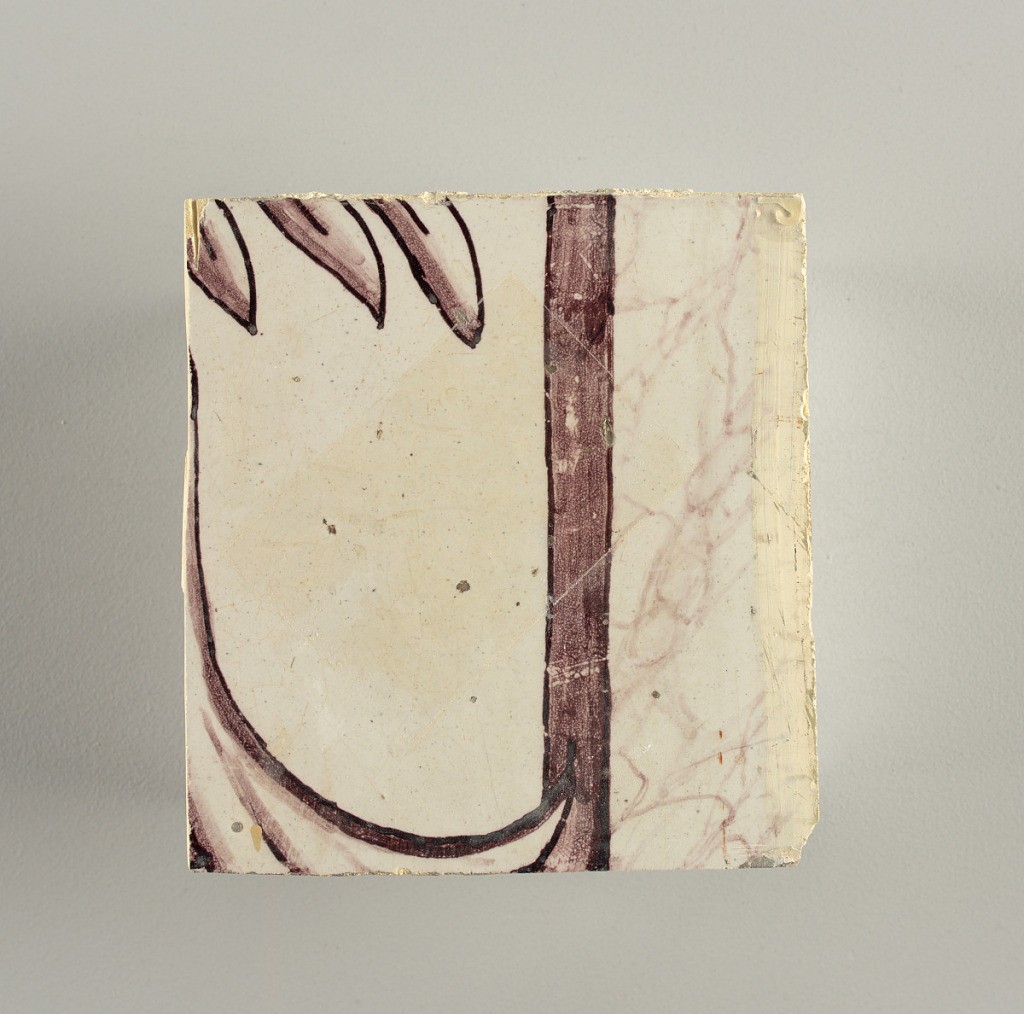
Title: Wall facing
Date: ca. 1725
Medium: tin-glazed earthenware, underglaze
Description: Running design for a frieze or a dado, composed of scrolls of foliage and strapwork, and four repeating motifs--a seated woman in a small upright oval medallion, a putto seated on a rocailled base, and strapwork in axial pattern.  The various panels, A to F, show various repeats of the same design, all being five tiles high and a varying number of tiles wide.